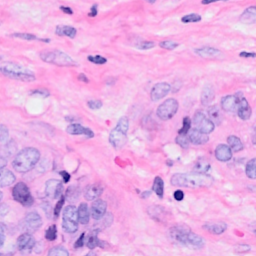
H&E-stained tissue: Breast